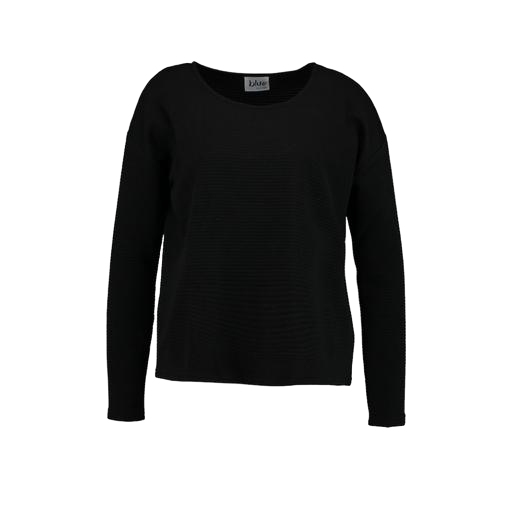
black long-sleeved top, black round neck long sleeve t-shirt, long sleeved black top, white background